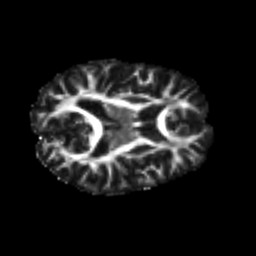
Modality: FA
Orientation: axial
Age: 26
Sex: female
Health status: ill
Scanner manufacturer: siemens
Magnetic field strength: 3 T
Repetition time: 6.5 s
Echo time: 0.062 s